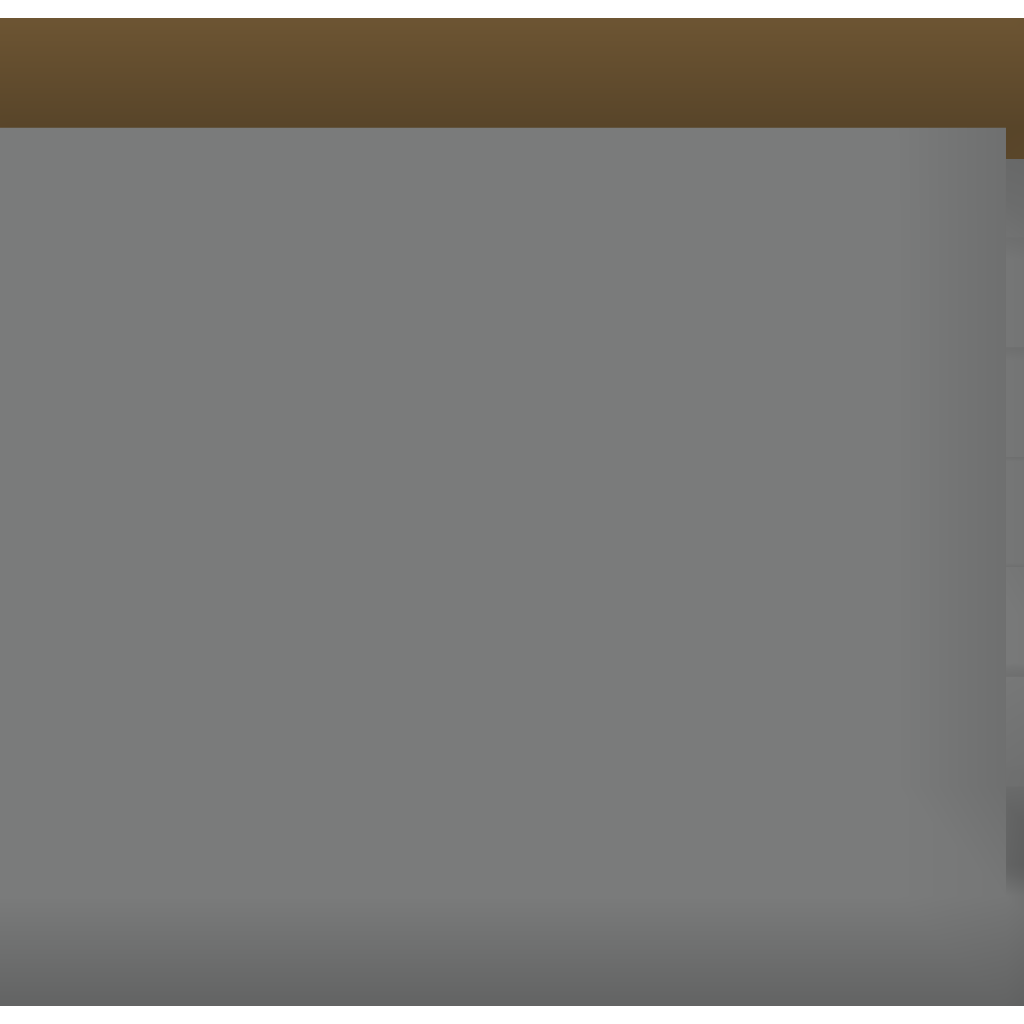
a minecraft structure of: Trading Room